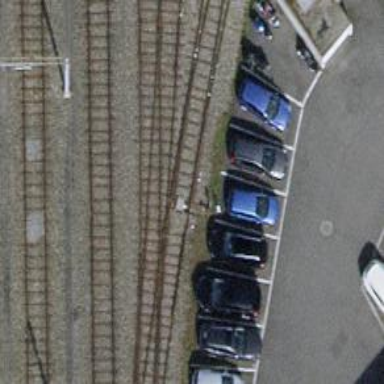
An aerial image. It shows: Railway switch.